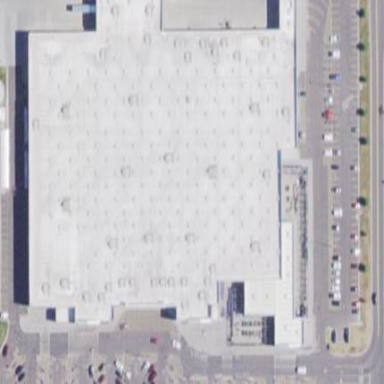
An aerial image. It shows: Retail building housing supermarket.